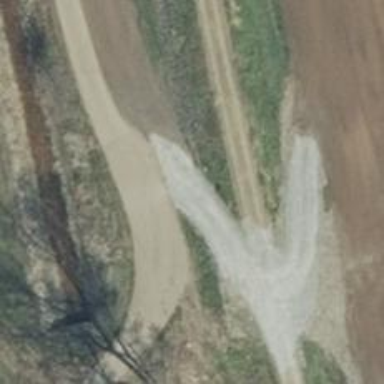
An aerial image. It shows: Gravel track of grade3 type.